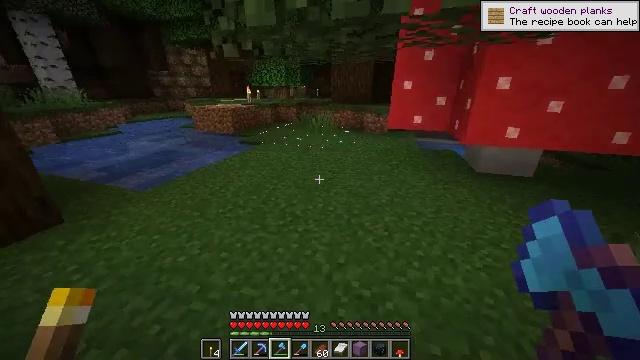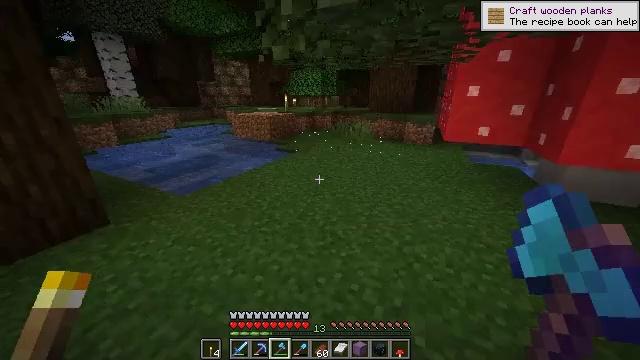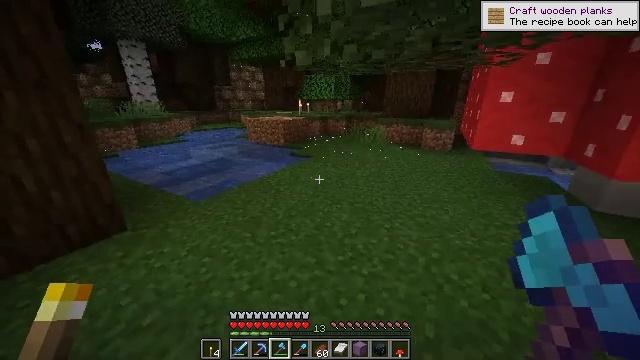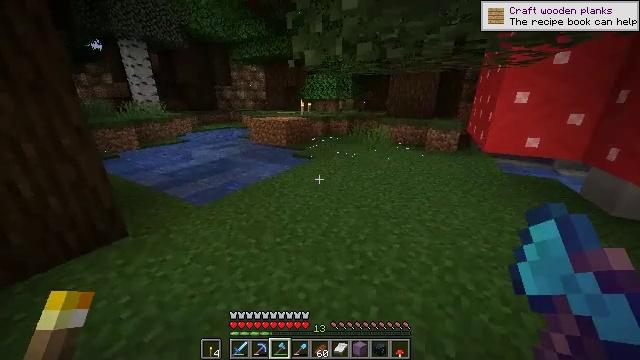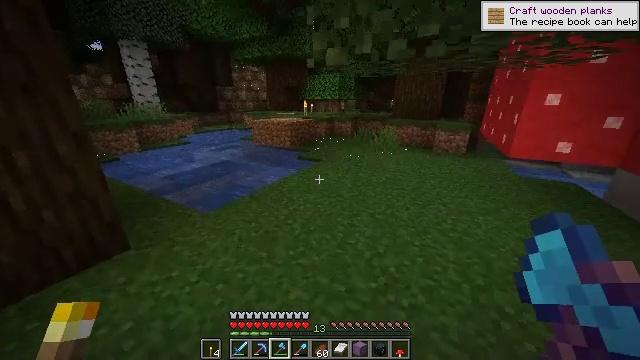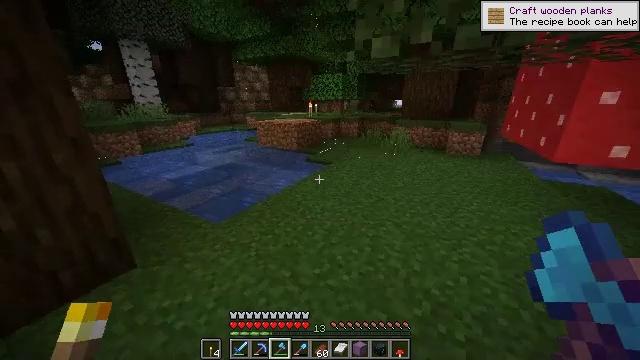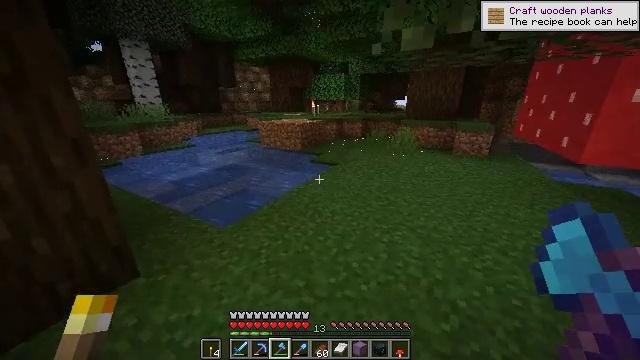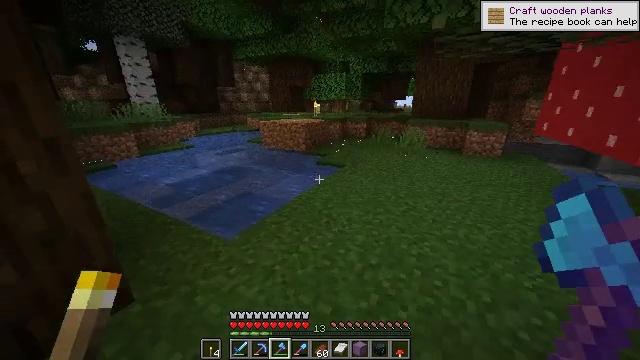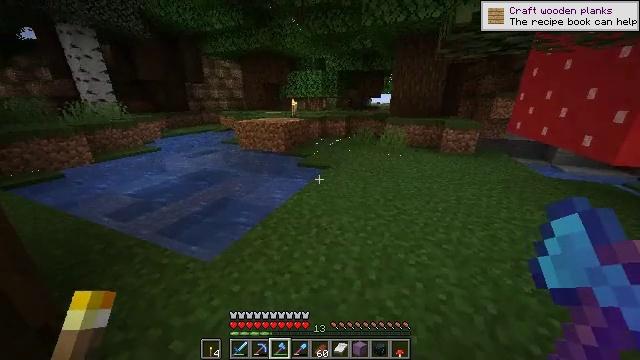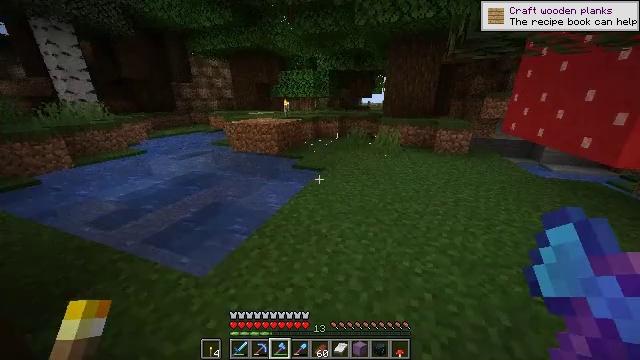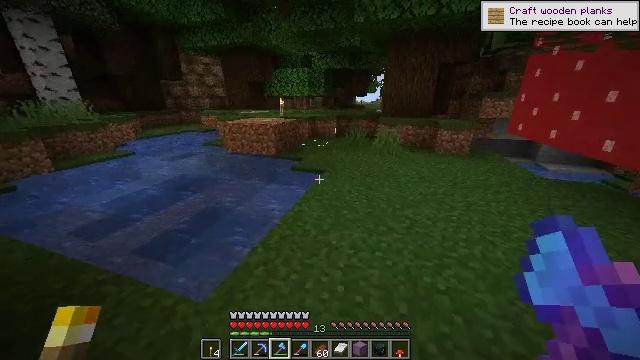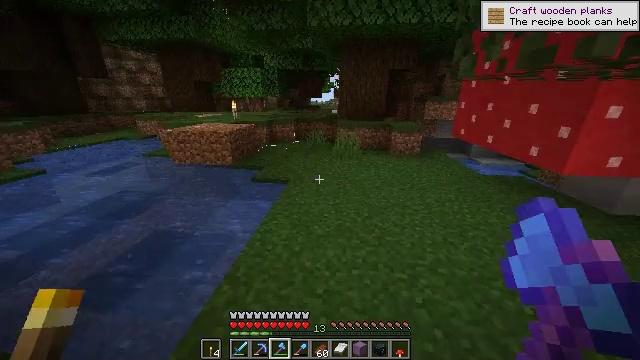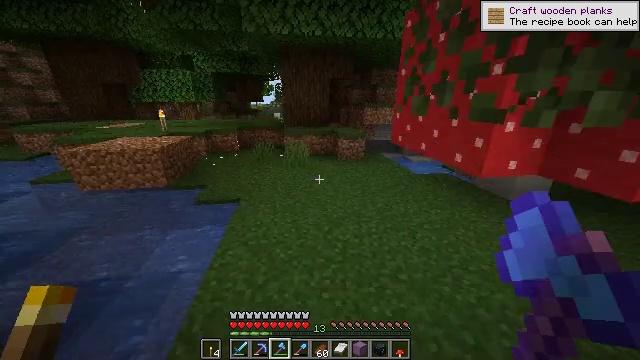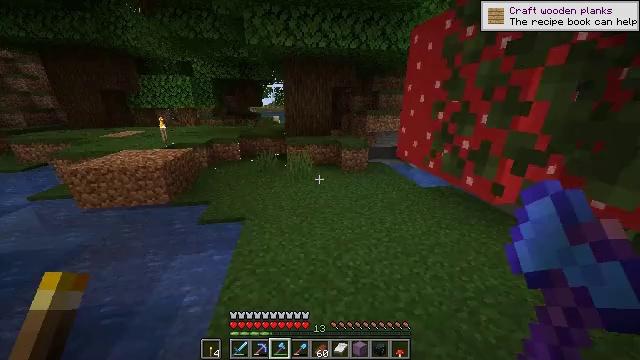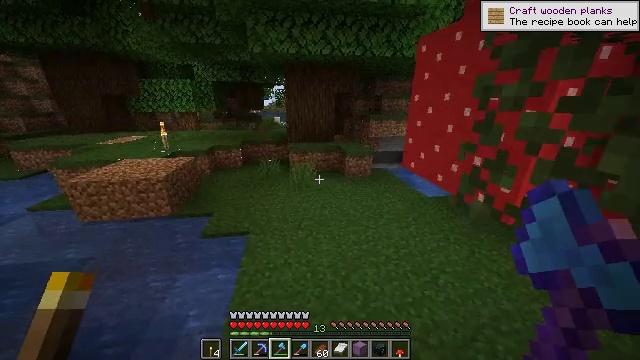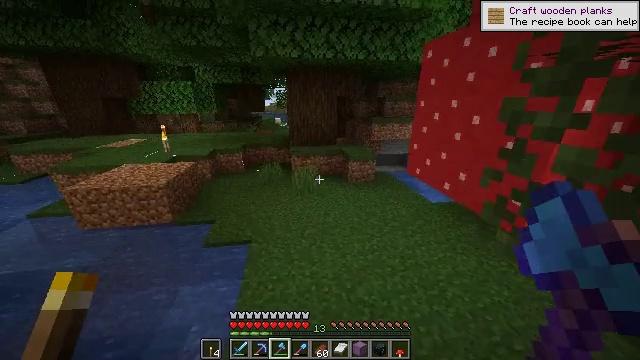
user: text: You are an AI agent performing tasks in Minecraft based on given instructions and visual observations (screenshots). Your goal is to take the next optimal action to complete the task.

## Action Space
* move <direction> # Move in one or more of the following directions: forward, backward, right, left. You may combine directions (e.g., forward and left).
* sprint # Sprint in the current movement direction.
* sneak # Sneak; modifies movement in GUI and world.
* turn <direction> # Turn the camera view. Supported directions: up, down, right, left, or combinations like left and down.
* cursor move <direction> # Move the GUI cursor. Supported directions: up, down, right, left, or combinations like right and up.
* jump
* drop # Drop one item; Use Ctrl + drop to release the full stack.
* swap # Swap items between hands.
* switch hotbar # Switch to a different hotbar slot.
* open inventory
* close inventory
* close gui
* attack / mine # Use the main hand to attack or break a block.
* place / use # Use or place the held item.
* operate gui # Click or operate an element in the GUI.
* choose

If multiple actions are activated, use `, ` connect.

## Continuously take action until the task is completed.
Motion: motion action
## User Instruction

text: Attack the torch to pick it up.
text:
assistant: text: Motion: move forward and move left, sprint, turn left and up
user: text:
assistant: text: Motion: move forward and move left, sprint, turn left and up
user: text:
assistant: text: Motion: move forward and move left, sprint
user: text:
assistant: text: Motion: move forward and move left, sprint
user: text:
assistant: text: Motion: move forward and move left, sprint
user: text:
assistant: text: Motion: move forward and move left, sprint
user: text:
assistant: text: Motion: move forward, sprint
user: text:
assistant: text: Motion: move forward and move left, sprint, turn right
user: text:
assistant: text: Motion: move forward and move left, sprint, turn right
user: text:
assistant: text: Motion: move forward and move left, sprint, turn right
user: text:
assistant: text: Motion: move forward and move left, sprint, turn right, jump
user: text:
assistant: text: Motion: move forward and move right, sprint, turn right, jump
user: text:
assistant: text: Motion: move forward and move right, sprint, jump
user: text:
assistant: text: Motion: move forward and move right, sprint
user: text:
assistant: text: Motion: move forward, sprint, jump
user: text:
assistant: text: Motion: move forward, sprint, jump
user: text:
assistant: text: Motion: move forward, sprint, jump
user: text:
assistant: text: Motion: move forward, sprint, turn left
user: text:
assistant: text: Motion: move forward, sprint, turn left, jump
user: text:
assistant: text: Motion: move forward and move right, sprint, turn left, jump
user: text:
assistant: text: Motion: move forward and move right, sprint, turn left
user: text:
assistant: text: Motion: move forward, sprint, turn left, jump
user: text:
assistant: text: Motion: move forward, sprint, jump
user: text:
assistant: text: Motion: move forward, sprint, jump
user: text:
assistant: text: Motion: move forward, sprint, jump
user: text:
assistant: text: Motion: move forward, sprint, jump
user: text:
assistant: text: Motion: move forward, sprint, jump
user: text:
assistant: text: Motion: move forward, sprint, jump
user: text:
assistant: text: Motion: move forward, sprint, jump
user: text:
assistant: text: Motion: move forward and move left, sprint, turn left, jump